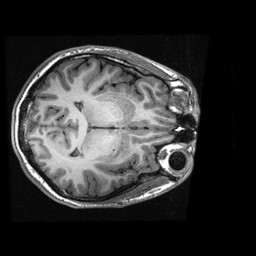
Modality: T1w
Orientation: axial
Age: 22
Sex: male